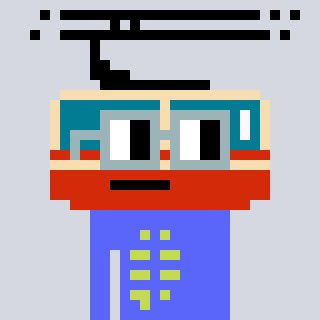
a pixel art character with square dark gray glasses, a tram wagon-shaped head and a purple-colored body on a cool background